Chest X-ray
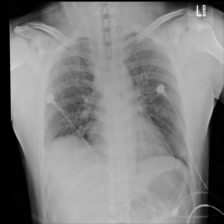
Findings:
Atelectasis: negative
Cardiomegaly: negative
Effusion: negative
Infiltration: negative
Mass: negative
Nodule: negative
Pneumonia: negative
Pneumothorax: negative
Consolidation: negative
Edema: negative
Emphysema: negative
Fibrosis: negative
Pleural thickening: negative
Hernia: negative